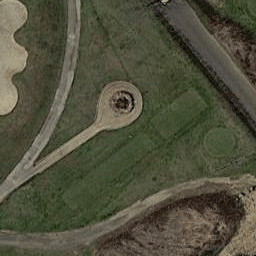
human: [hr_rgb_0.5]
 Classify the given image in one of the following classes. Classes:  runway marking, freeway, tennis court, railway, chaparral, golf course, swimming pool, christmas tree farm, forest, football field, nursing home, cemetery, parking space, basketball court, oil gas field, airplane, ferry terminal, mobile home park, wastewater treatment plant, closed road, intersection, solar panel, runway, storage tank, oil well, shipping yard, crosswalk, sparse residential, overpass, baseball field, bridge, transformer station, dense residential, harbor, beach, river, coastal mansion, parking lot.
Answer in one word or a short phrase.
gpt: golf course